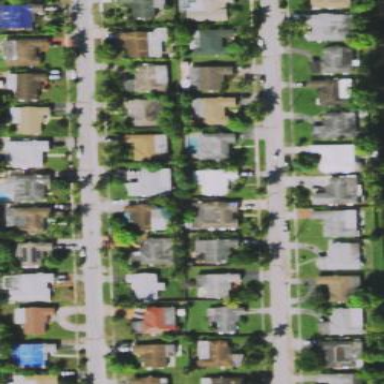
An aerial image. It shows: Sidewalk.